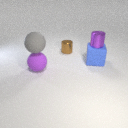
small purple metal cylinder behind large gray rubber sphere